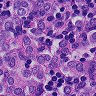
Metastatic tissue present: yes